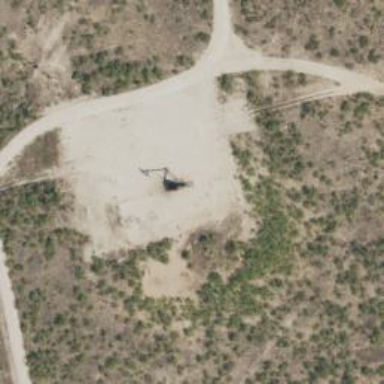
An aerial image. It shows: Petroleum well.